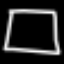
Label: square